Question: I am doing a two views application and I am encountering an issue with a button and a table view not alligning the right way.
In the storyboard it looks correctly but in the simulator the send button doesn't appear and the tableview is showing with a space before.
I am running all my tests on the iPhone 5,5s simulator on xcode 6 beta 4 and I am attaching the photo for better understanding
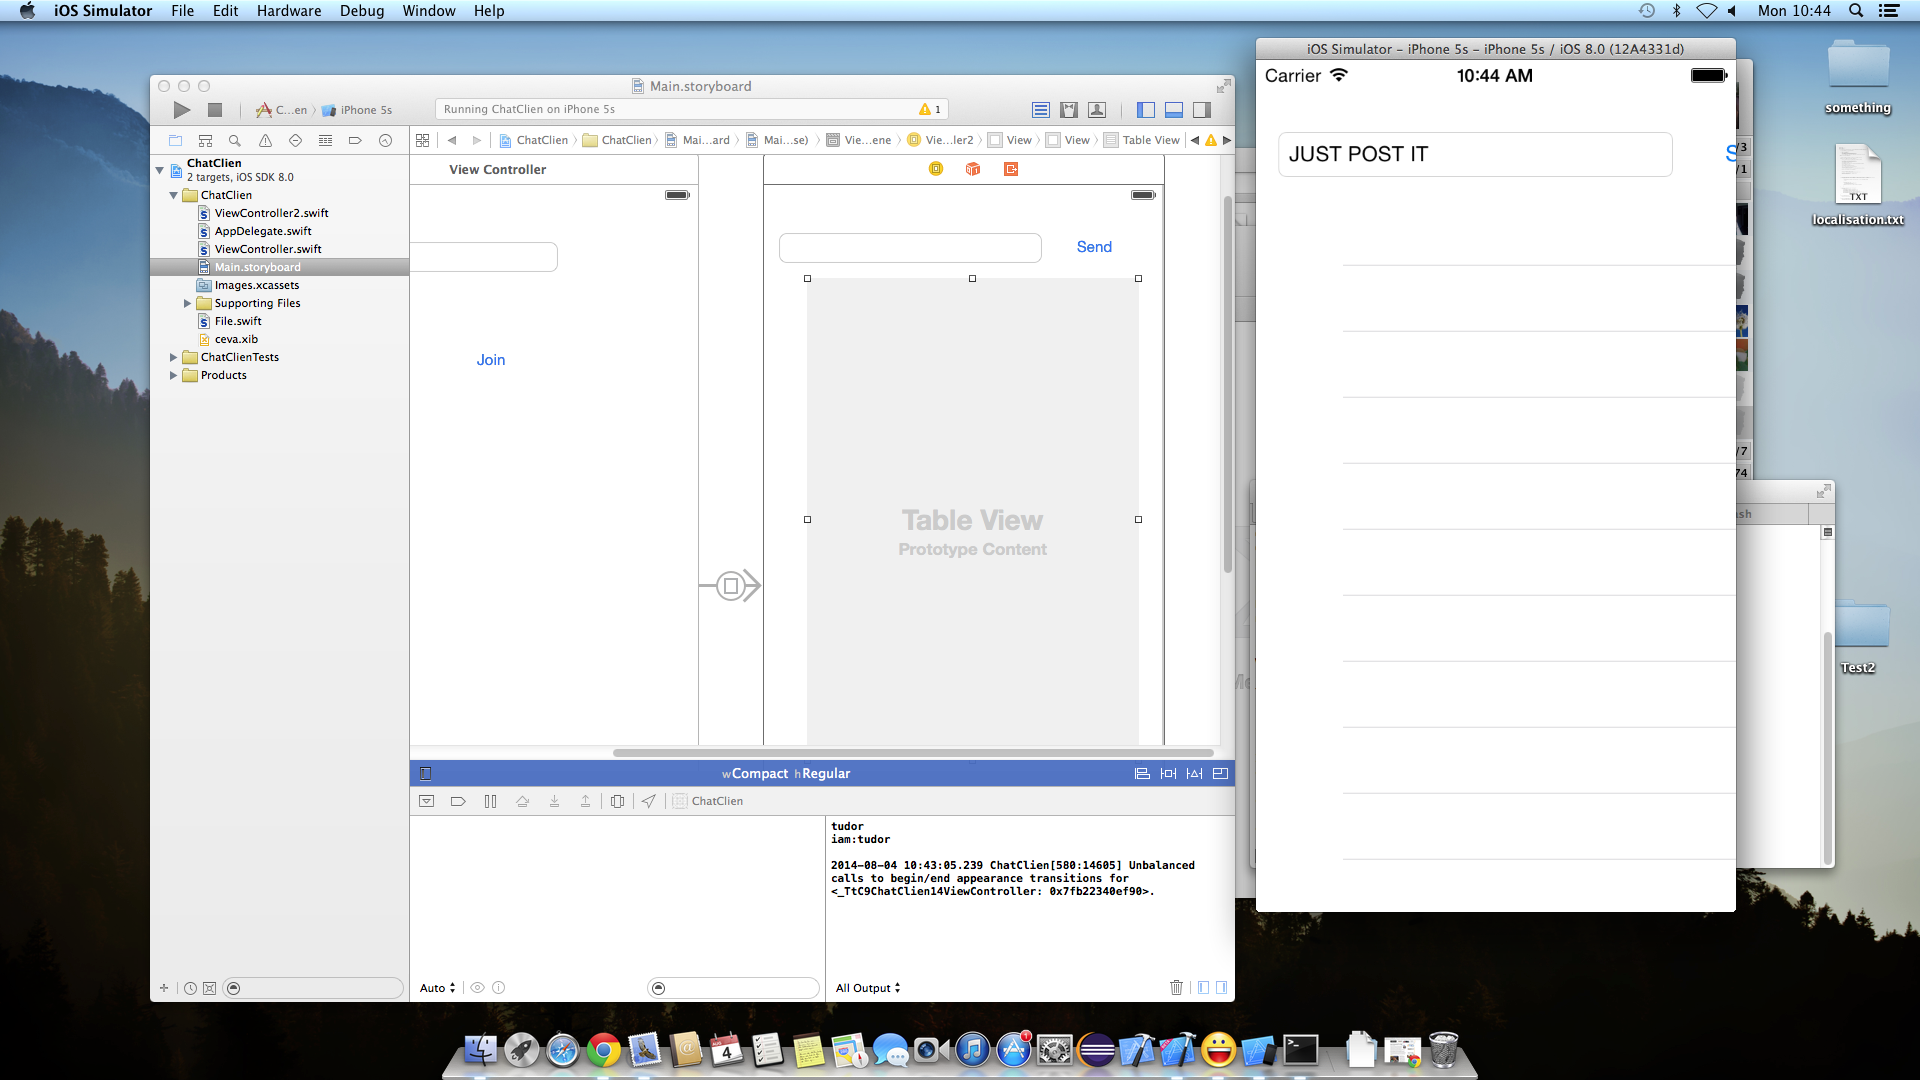
Answer: use Constraints
mainstoryboard
click on your view then
right bottom you see |-/-| ... // /\ is triangle
click on it and select add missing contraints